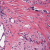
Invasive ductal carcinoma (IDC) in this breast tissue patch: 1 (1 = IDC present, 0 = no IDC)